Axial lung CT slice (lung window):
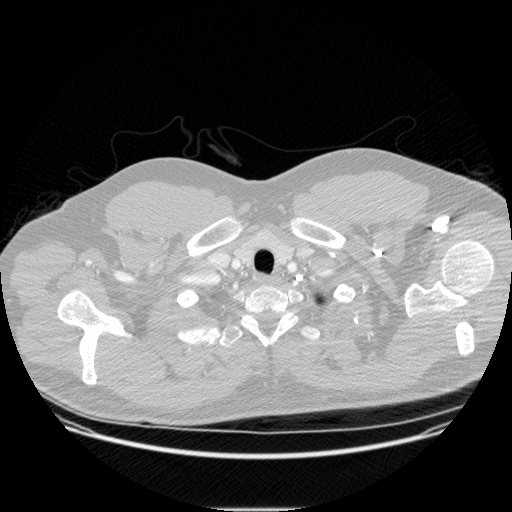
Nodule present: no